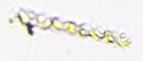
Label: Detritus